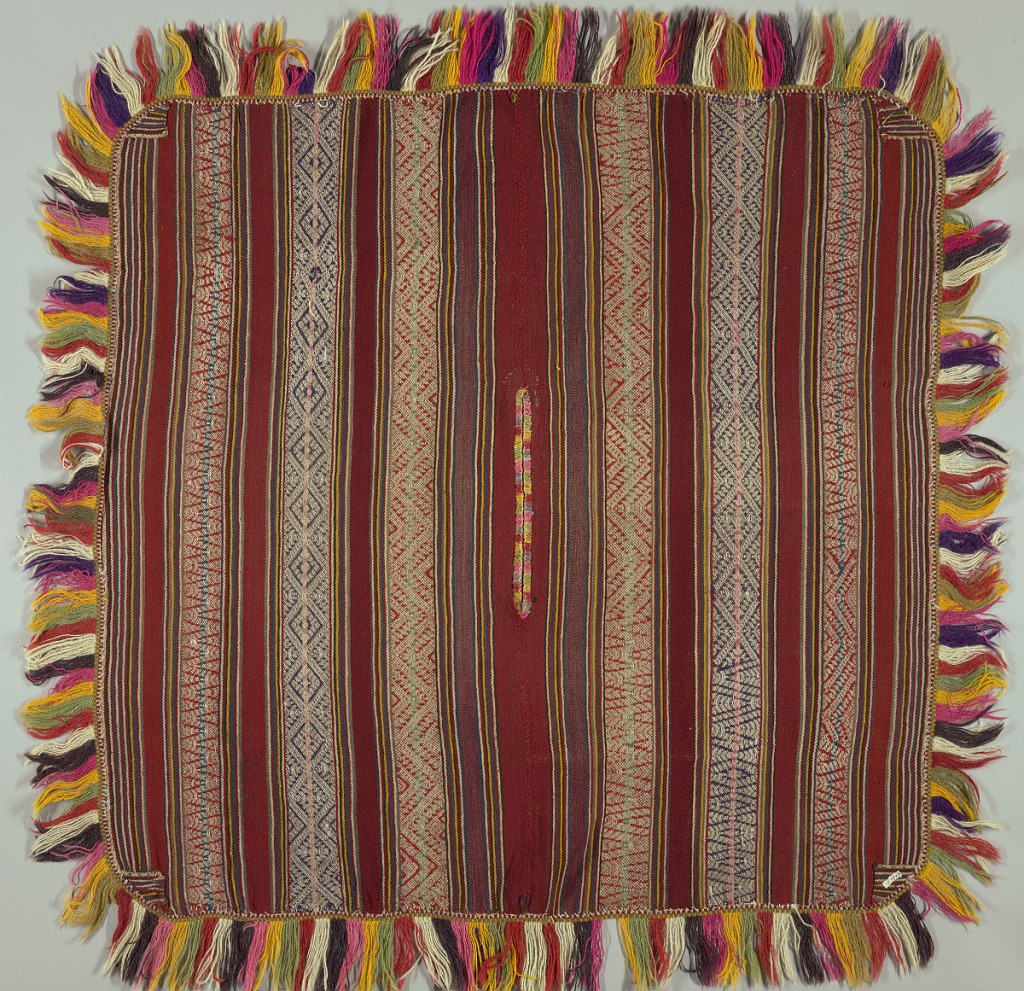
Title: Poncho
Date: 18th–19th century
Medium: wool Technique: plain weave with warp-patterned stripes
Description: Shoulder poncho of two lengths of striped wool with bound slit for opening. In red, pink, purple, blue, yellow, and white wool and cotton on brown wool wefts, doubled. Multi-colored deep fringe on four sides.